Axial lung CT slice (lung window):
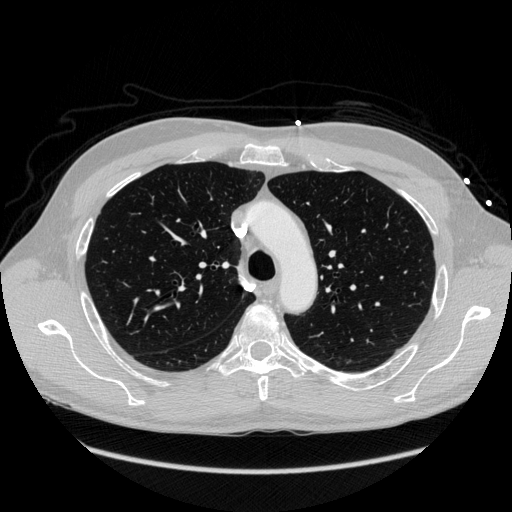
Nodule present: no